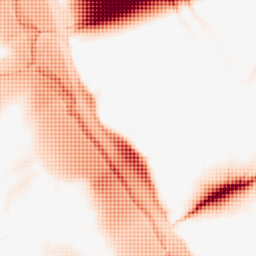
Category: morphological
Decomposition family: tophat
Decomposition parameters: size: 50
mode: black
Upsampling method: sinc_hamming
Upsampling parameters: scale: 8
kernel_size: 8
Upsampling scale: 8